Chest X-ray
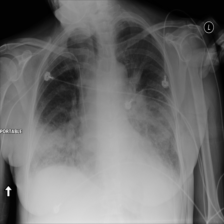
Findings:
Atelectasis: negative
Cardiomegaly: negative
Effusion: negative
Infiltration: negative
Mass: negative
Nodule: negative
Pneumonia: negative
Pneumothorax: negative
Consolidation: negative
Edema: negative
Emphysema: negative
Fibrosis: negative
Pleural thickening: negative
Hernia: negative